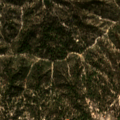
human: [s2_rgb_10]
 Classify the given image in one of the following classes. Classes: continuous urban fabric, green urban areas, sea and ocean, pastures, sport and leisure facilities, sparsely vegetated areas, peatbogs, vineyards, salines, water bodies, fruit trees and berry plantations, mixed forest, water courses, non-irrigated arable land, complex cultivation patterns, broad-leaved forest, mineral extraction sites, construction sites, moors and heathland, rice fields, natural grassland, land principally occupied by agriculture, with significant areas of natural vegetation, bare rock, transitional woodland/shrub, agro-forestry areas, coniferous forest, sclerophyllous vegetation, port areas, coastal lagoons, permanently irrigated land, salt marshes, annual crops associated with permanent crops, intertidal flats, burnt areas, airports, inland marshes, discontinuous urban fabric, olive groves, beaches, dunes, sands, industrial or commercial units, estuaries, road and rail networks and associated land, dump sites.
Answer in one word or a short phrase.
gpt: complex cultivation patterns, agro-forestry areas, broad-leaved forest, transitional woodland/shrub